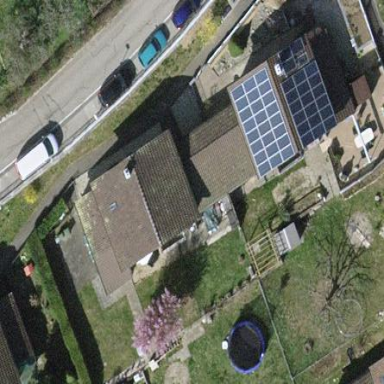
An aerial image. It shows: Semidetached house with gabled roof.